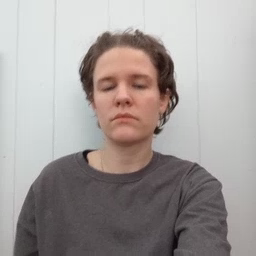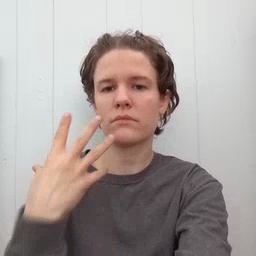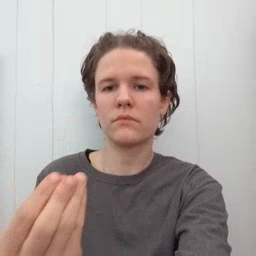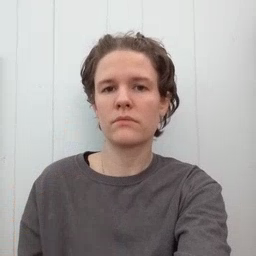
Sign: go